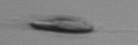
Label: Chrysochromulina